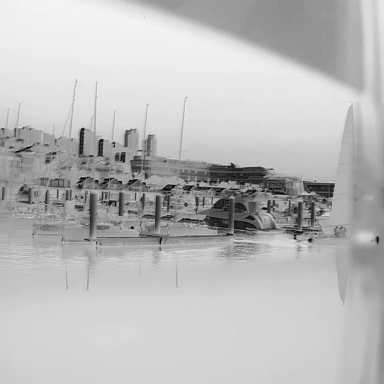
There are four objects shown in the infrared image, including a sailboat, and three canoes.